Question:
Is there any way to hide this number as this number has gone too long ?
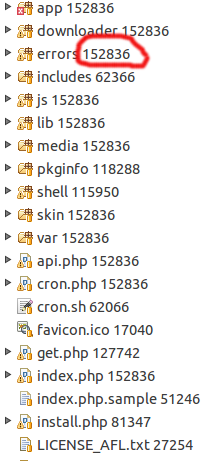
Answer: You can remove the label decorations from the 'Team->SVN->Label Decorations' preferences page. See <URL> for details.